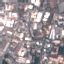
Land use / land cover class: Industrial